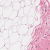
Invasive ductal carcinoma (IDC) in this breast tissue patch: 0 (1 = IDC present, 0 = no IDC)